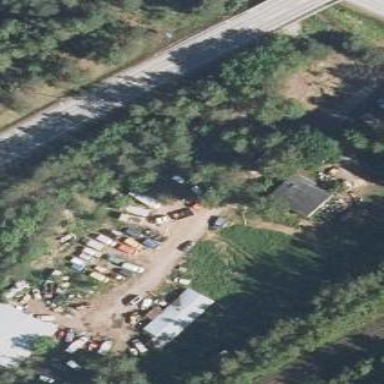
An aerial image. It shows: Industrial area designated as scrap yard.